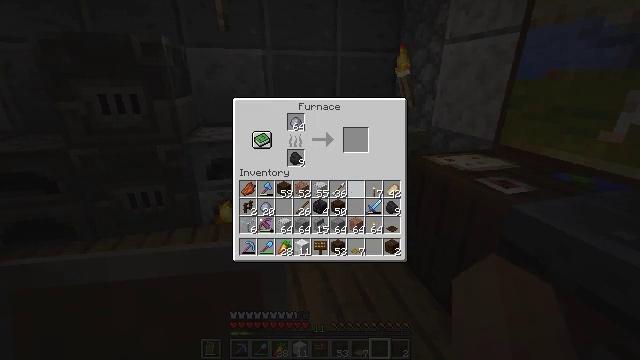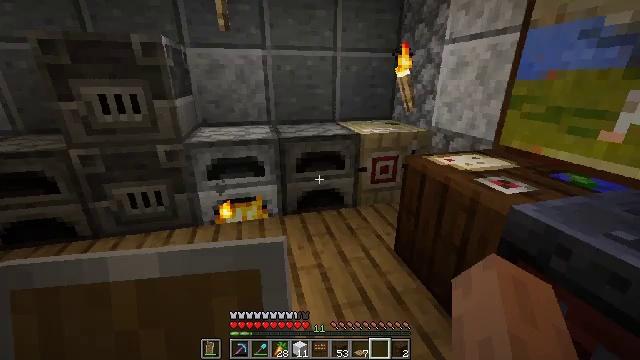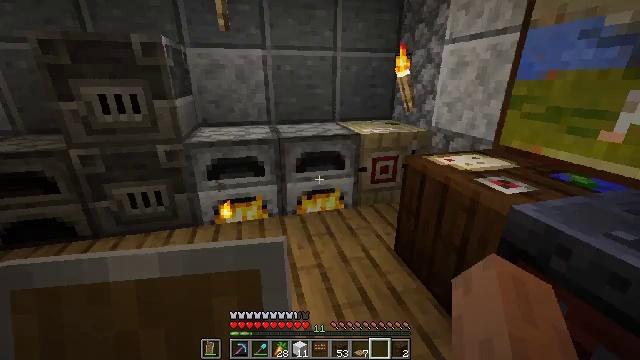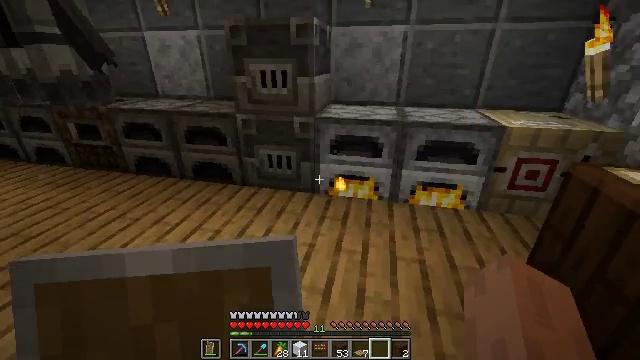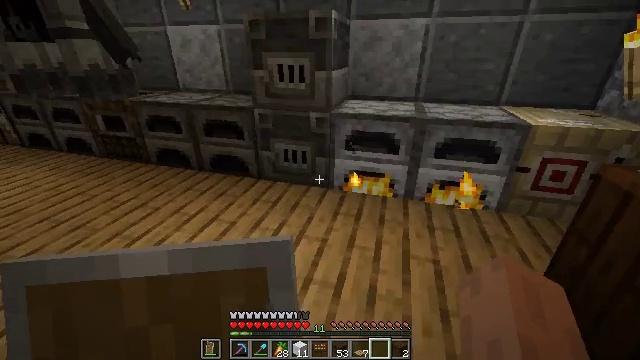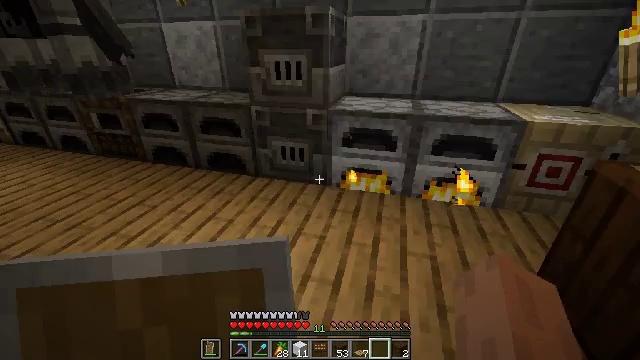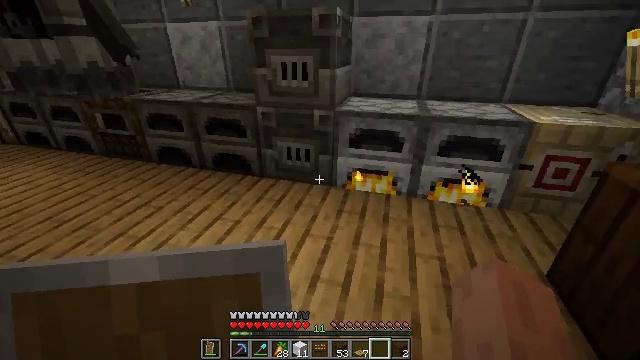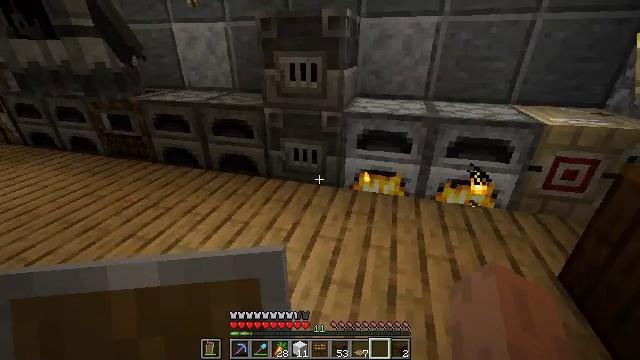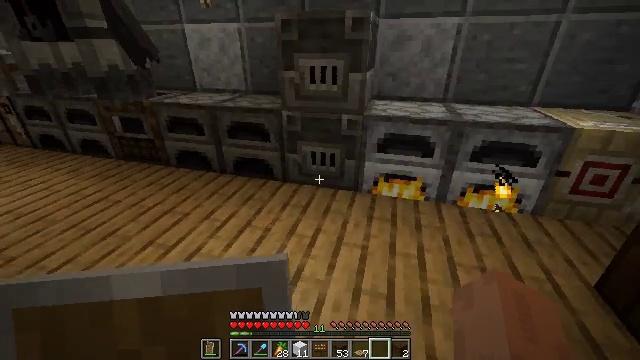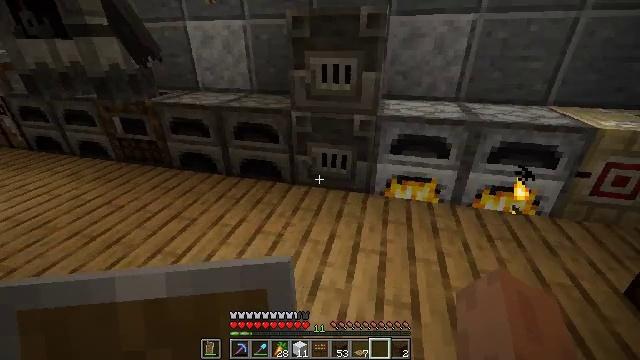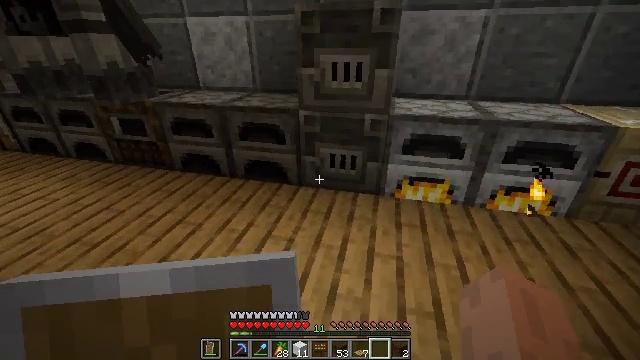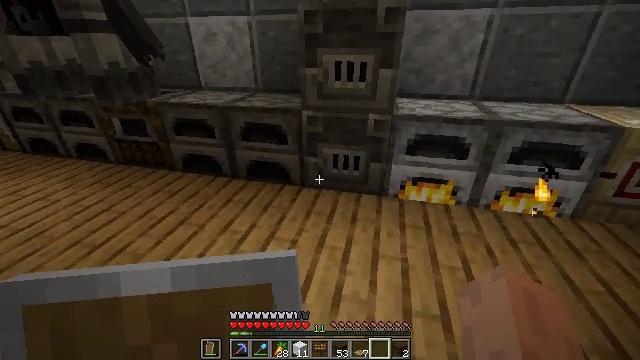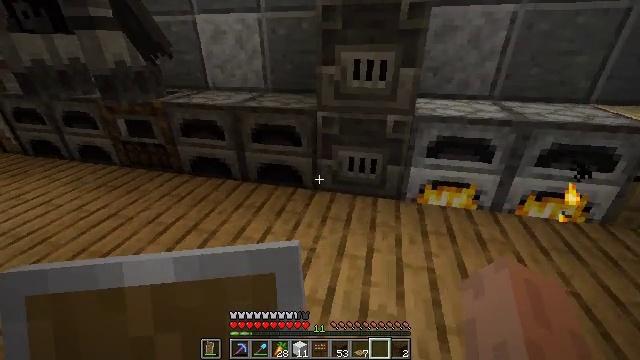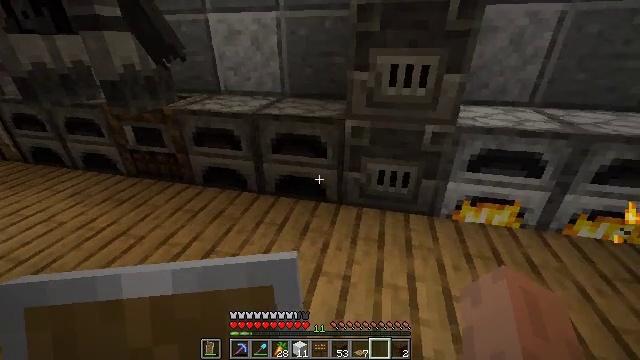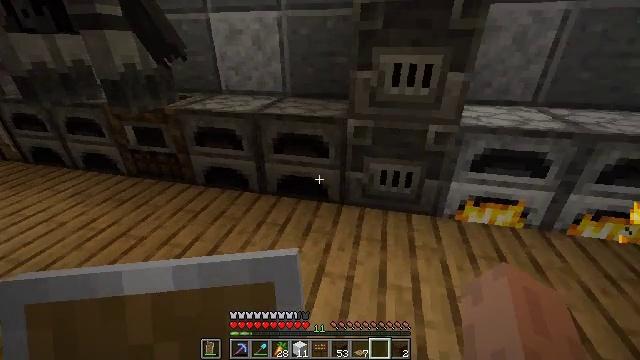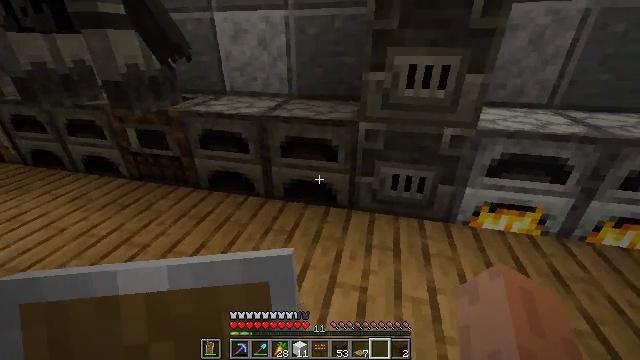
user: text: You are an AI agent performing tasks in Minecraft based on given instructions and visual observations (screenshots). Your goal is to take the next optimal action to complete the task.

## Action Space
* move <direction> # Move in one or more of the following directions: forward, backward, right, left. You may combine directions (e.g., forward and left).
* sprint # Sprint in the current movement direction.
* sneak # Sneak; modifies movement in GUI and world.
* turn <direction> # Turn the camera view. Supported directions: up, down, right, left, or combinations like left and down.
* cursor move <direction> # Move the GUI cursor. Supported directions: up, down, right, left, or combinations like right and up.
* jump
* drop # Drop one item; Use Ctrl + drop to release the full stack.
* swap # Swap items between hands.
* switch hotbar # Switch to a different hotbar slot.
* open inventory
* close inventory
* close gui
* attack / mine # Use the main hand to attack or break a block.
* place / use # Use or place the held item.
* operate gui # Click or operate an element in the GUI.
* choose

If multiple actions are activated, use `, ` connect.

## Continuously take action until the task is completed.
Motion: motion action
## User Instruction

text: Collect the polished andesite by holding left button.
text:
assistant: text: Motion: no_op
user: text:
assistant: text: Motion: close gui
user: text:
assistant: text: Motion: turn left and down
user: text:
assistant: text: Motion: turn left and down
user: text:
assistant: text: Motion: no_op
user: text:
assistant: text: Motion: move left
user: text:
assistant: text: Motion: move left
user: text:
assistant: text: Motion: move forward and move left
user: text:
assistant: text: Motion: move forward and move left
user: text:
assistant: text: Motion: move forward and move left
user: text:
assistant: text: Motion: move forward and move left
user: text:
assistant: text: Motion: move forward and move left
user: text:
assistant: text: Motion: move forward and move left
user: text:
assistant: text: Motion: no_op
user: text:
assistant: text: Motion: no_op
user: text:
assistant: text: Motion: use / place
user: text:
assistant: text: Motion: use / place
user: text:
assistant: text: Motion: use / place
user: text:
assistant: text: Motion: no_op
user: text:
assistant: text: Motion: no_op
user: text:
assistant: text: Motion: open gui
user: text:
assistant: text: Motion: no_op
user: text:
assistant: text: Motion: sneak, cursor move right
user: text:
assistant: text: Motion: sneak, cursor move right and down
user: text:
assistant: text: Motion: sneak, cursor move right
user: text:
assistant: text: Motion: sneak
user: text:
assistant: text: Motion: sneak
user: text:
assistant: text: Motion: sneak
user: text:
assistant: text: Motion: sneak
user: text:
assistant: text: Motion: sneak